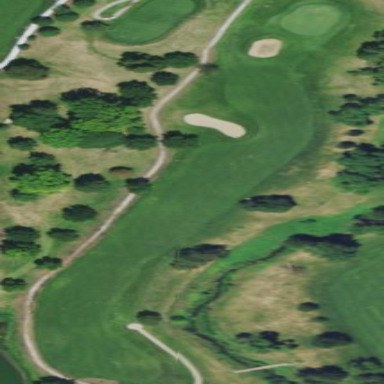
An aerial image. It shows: Golf fairway surrounded by grass.